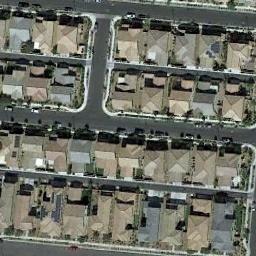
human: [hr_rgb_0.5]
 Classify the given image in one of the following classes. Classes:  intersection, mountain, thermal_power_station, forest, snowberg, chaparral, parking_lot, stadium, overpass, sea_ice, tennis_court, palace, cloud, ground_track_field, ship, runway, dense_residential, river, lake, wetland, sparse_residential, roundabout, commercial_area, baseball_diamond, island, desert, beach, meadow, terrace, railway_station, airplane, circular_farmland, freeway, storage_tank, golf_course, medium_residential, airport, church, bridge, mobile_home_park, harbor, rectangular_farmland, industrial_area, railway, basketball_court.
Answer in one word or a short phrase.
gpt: dense_residential